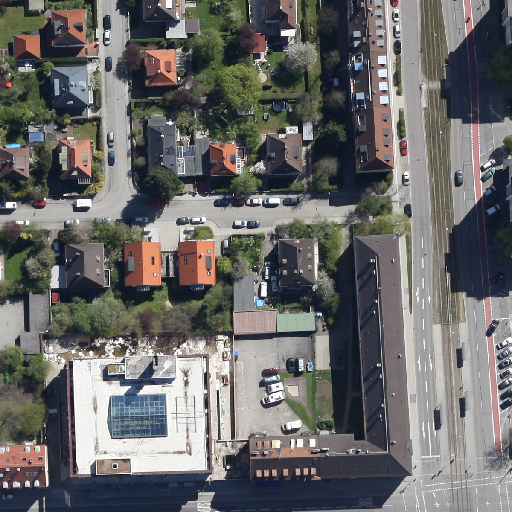
Referring expression: bikeway